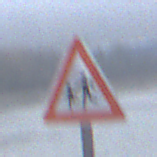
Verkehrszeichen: KinderRechts
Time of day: MorningAfternoon
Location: Outdoor (Suburban)
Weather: Overcast
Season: NotSpecified
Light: Natural